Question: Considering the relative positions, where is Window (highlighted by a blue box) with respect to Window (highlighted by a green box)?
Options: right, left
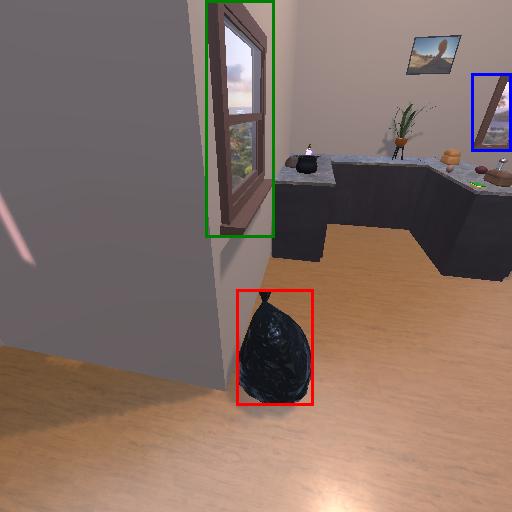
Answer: right